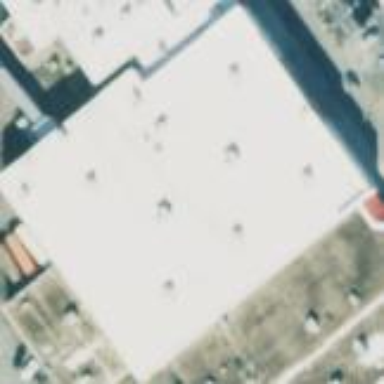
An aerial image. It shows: Part of building.